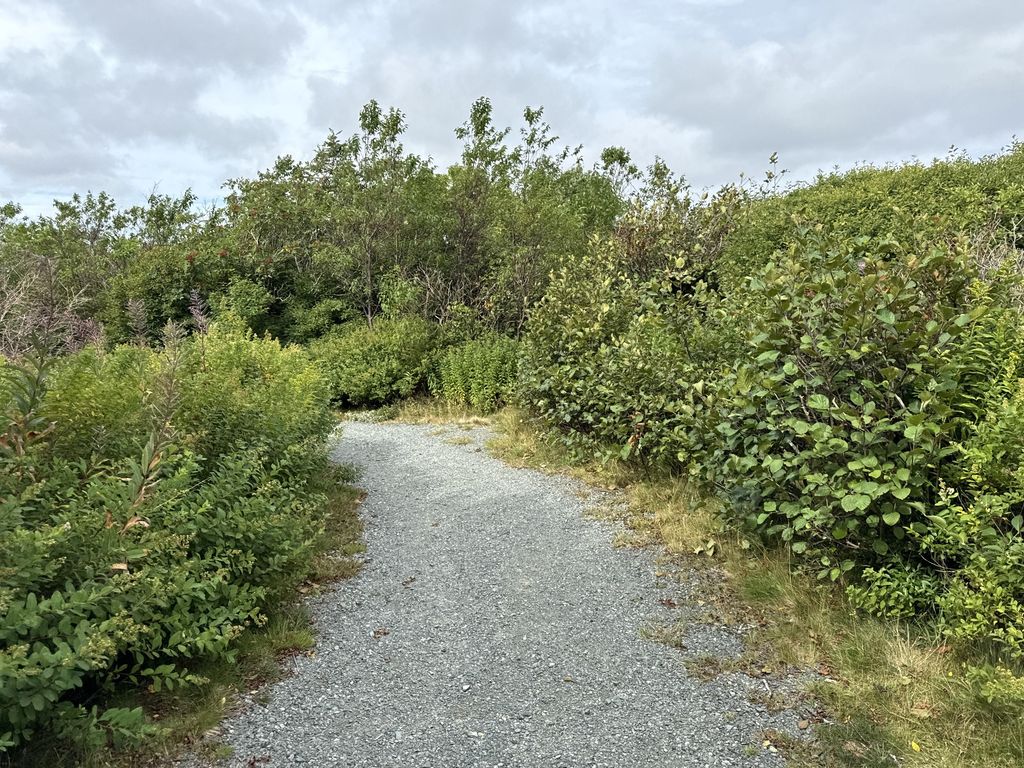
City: st_johns